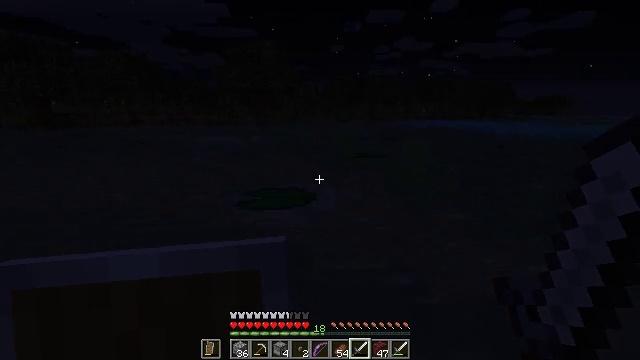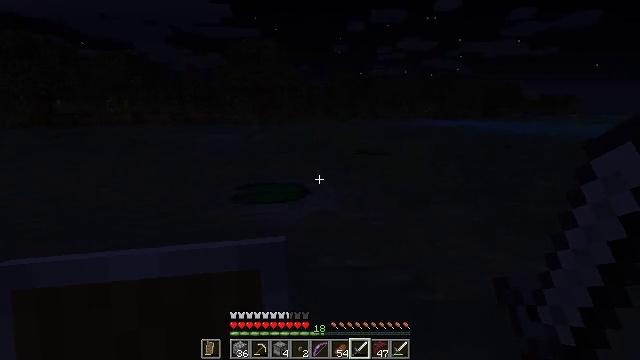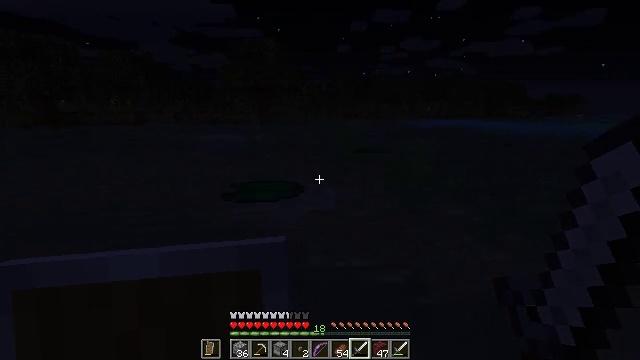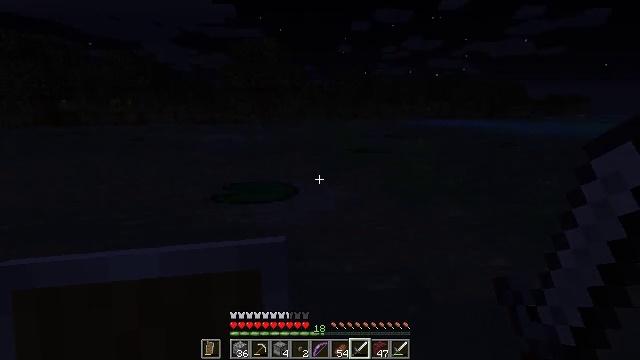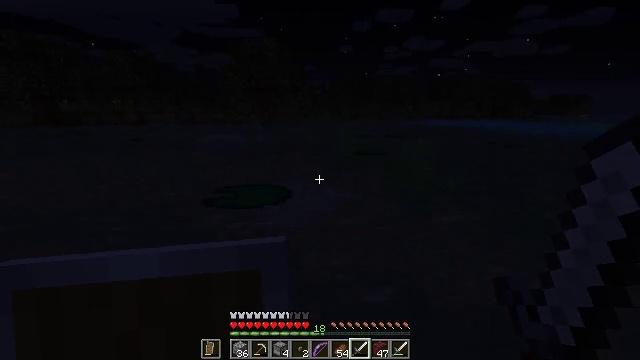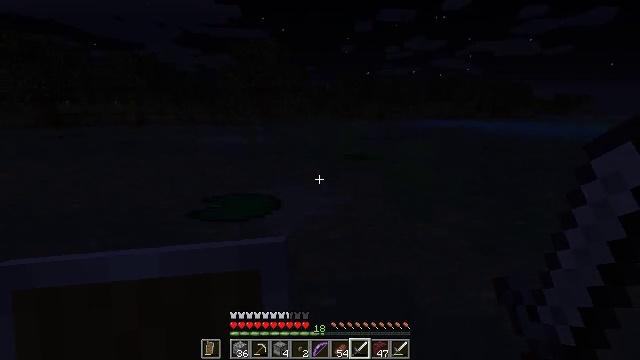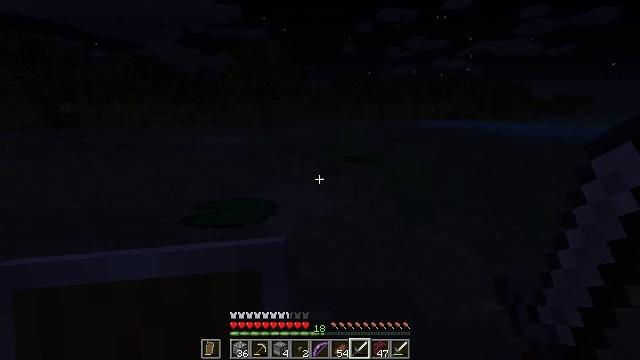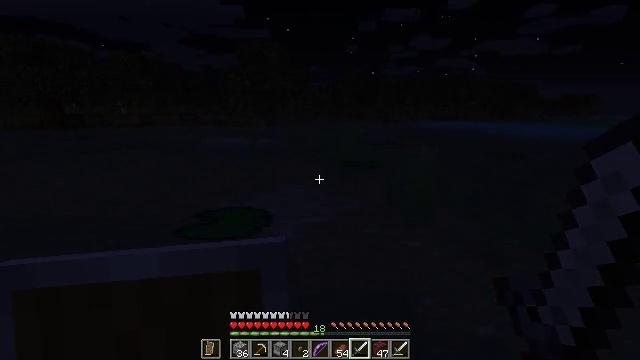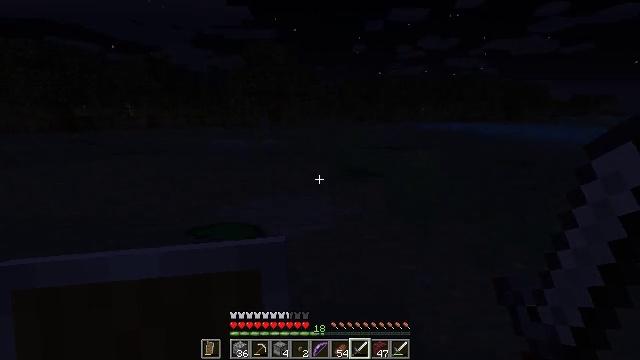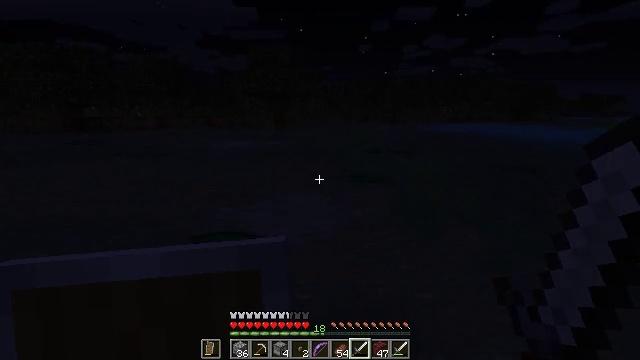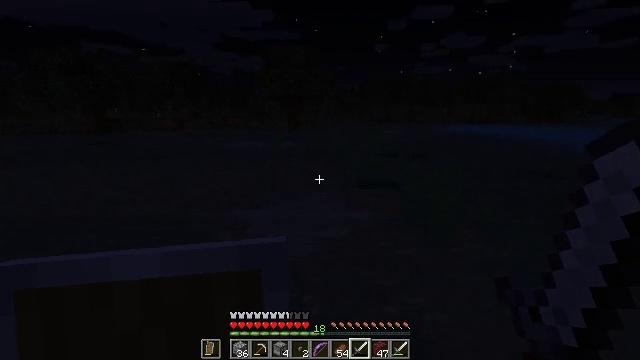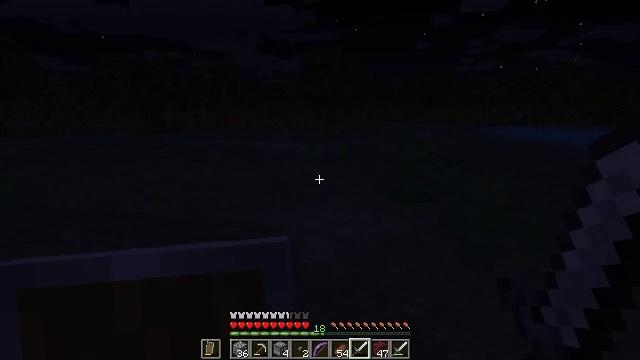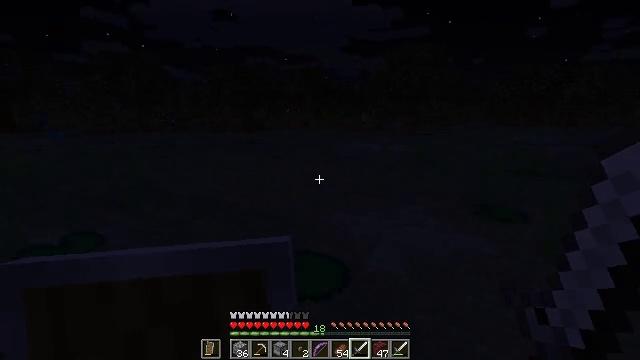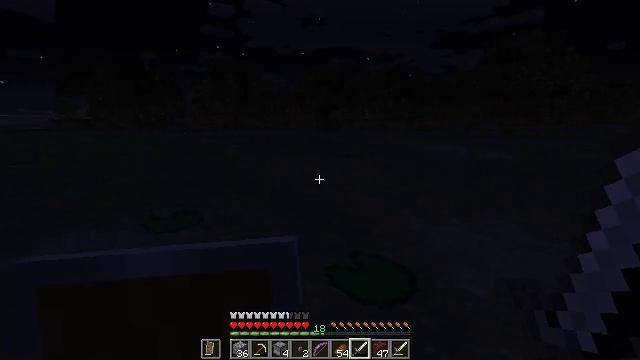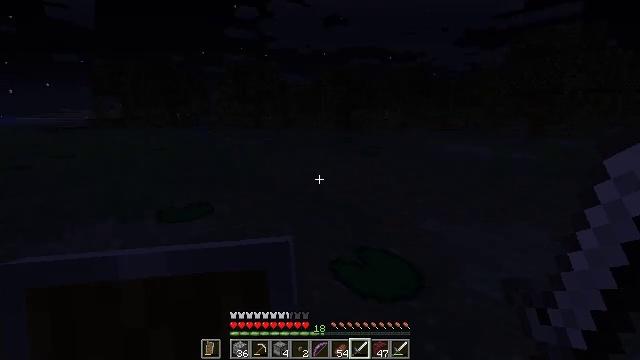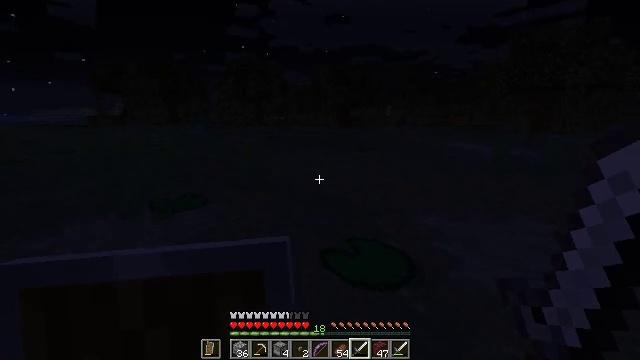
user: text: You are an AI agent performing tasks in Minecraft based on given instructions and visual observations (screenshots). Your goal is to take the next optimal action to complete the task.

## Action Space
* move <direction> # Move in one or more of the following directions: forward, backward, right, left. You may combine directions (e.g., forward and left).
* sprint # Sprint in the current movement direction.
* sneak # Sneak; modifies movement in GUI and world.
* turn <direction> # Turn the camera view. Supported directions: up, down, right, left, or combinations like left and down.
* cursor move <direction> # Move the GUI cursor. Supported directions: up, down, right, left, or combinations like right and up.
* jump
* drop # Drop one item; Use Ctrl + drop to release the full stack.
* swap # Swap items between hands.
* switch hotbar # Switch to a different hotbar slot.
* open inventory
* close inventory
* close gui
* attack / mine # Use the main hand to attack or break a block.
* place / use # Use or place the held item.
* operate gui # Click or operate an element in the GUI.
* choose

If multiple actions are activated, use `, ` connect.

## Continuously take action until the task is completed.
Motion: motion action
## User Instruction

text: Combat the slime.
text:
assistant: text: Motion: move forward and move right, jump
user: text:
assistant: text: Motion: move forward and move right, jump
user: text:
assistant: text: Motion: move forward and move right, jump
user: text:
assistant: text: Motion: move forward and move right, jump
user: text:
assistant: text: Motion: move forward and move right, jump
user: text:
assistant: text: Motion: move forward and move right, jump
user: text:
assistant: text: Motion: move forward and move right, jump
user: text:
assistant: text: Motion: move forward and move right, turn left, jump
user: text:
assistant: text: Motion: move forward and move right, turn left, jump
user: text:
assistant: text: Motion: move forward and move right, turn left, jump
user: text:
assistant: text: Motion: move forward and move right, turn left, jump
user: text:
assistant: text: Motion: move forward and move right, turn left, jump
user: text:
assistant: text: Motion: move forward and move right, turn left, jump
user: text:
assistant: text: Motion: move forward and move right, turn left, jump
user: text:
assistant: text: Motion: move forward and move right, jump
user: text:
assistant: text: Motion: move forward and move right, turn up, jump
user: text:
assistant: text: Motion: move forward and move right, turn up, jump
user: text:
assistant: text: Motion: move forward and move right, turn right, jump
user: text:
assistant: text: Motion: move forward and move right, jump
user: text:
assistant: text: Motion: move forward and move right, jump
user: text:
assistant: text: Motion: move forward and move right, jump
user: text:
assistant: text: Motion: move forward and move right, jump
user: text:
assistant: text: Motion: move forward and move right, jump
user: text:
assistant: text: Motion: move forward and move right, jump
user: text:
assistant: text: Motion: move forward and move right, turn down, jump
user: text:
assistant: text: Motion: move forward and move right, turn right and down, jump
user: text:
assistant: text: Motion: move forward and move right, jump
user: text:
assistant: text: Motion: move forward and move right, jump
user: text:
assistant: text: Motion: move forward and move right, jump
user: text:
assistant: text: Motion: move forward and move right, jump